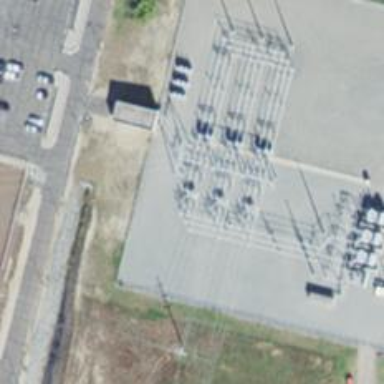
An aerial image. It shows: Switch used for power control.